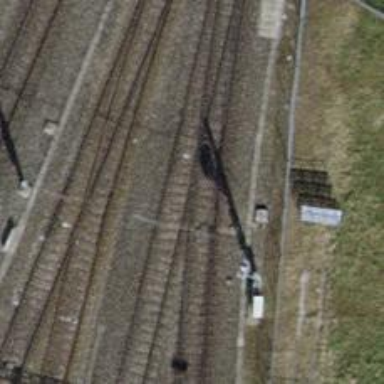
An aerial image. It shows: Single-track electrified railway service yard with contact line for trains.